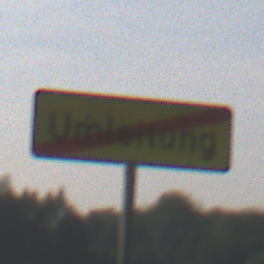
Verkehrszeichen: EndeDerUmleitungsankuendigung
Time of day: SunriseSunset
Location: Outdoor (Nature)
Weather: PartlyCloudy
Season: NotSpecified
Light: Natural